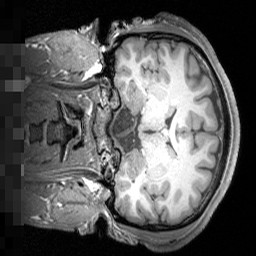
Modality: T1w
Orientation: coronal
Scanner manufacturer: siemens
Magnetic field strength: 3 T
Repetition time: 1.5 s
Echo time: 0.00291 s